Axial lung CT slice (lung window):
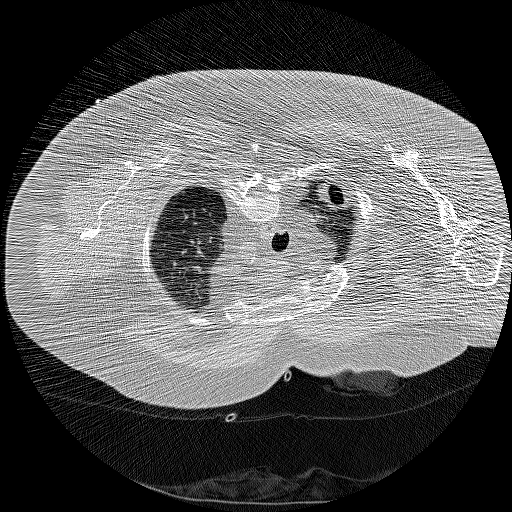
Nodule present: yes
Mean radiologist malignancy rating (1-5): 5